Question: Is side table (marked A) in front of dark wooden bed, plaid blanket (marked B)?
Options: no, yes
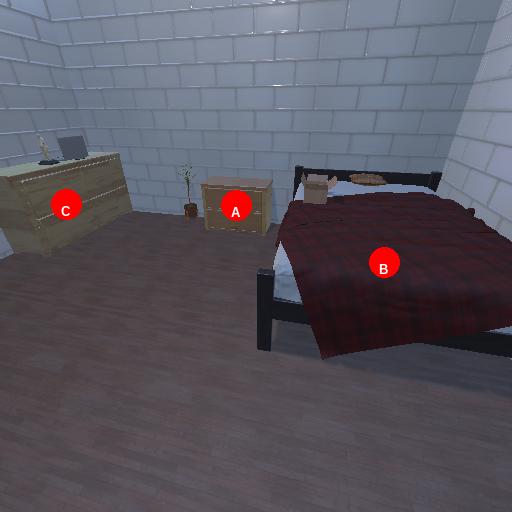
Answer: no